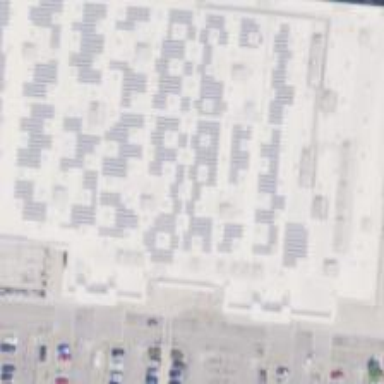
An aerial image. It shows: Retail building housing supermarket.